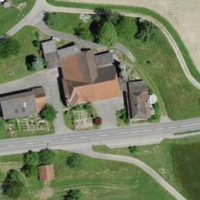
EUNIS habitat code: 52
Species observed at this site:
Callistephus chinensis